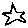
Label: star